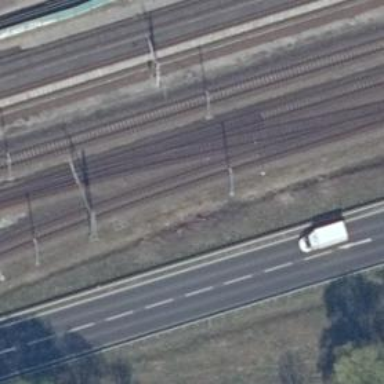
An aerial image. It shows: Railway signal.